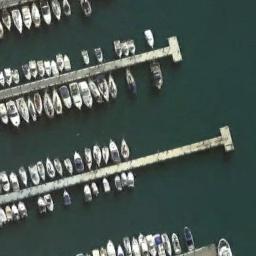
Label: harbor